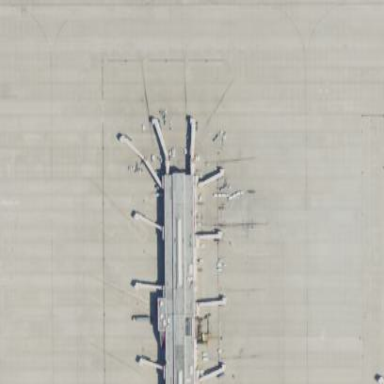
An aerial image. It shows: Concrete apron at the airport.